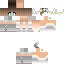
A female human skin with pale skin, wearing brown long hair dressed in a blue tshirt and brown pants, featuring a closed mouth.